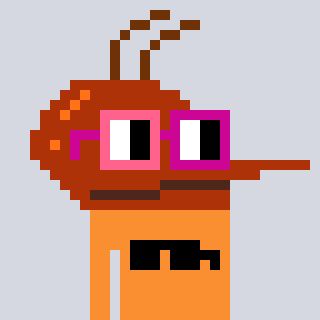
a pixel art character with square pink and red glasses, a mosquito-shaped head and a orange-colored body on a cool background